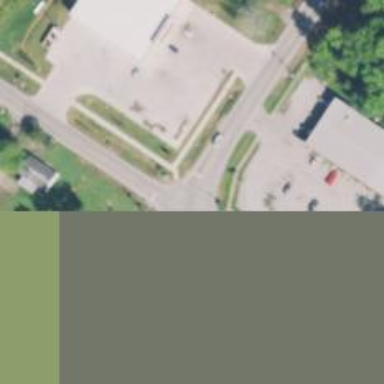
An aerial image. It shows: Asphalt footpath with unmarked crossing.